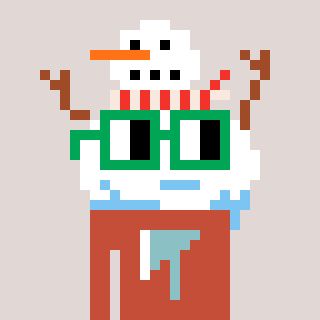
a pixel art character with square green glasses, a snowman-shaped head and a rust-colored body on a warm background